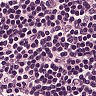
Metastatic tissue present: no